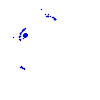
Particle: electron